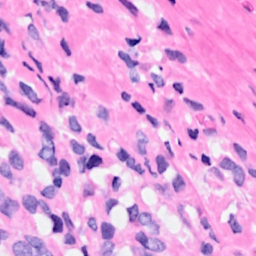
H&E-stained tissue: Breast